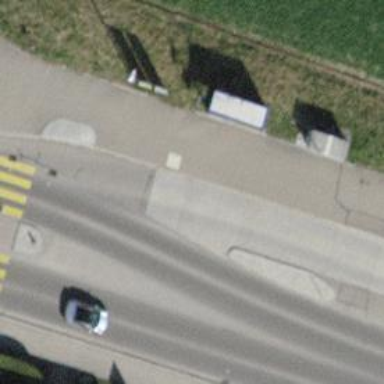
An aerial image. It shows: Bus stop with platform for public transport.